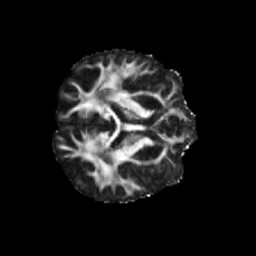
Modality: FA
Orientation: axial
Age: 41
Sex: male
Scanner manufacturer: siemens
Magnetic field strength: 3 T
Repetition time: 3.23 s
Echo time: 0.0892 s